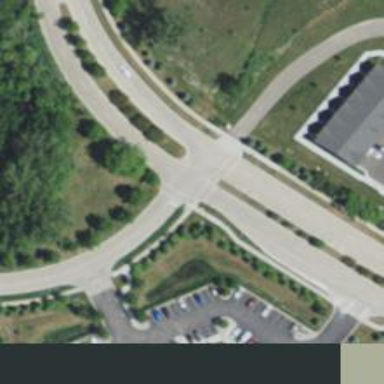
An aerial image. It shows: Footway located on traffic island.